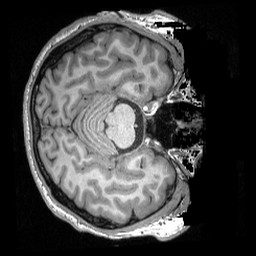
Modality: T1w
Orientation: axial
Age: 21
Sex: male
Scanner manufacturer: siemens
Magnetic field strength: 3 T
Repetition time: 2.3 s
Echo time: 0.00308 s